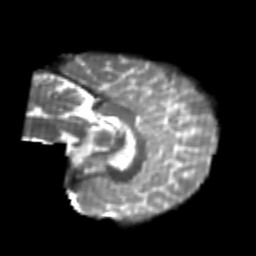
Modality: T2w
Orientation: sagittal
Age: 22
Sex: female
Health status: healthy
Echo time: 0.074 s